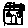
Label: house